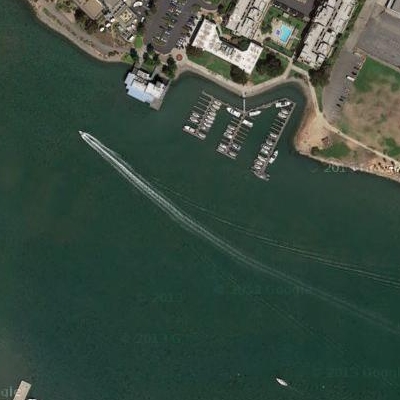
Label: dRiverLake